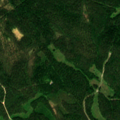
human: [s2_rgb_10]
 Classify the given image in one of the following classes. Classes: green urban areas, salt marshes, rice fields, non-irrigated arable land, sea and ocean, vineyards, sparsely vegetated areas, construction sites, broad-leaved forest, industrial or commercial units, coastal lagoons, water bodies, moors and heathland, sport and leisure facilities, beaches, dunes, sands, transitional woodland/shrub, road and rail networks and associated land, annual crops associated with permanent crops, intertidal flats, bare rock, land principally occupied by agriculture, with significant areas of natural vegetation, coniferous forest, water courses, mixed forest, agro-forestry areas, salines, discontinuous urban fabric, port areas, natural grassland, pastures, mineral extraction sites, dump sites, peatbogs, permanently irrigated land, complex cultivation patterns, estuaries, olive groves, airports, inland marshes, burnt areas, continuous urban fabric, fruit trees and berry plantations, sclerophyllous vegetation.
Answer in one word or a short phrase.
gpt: coniferous forest, transitional woodland/shrub